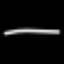
Label: line